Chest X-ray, PA view. Patient: 61 years old, sex F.
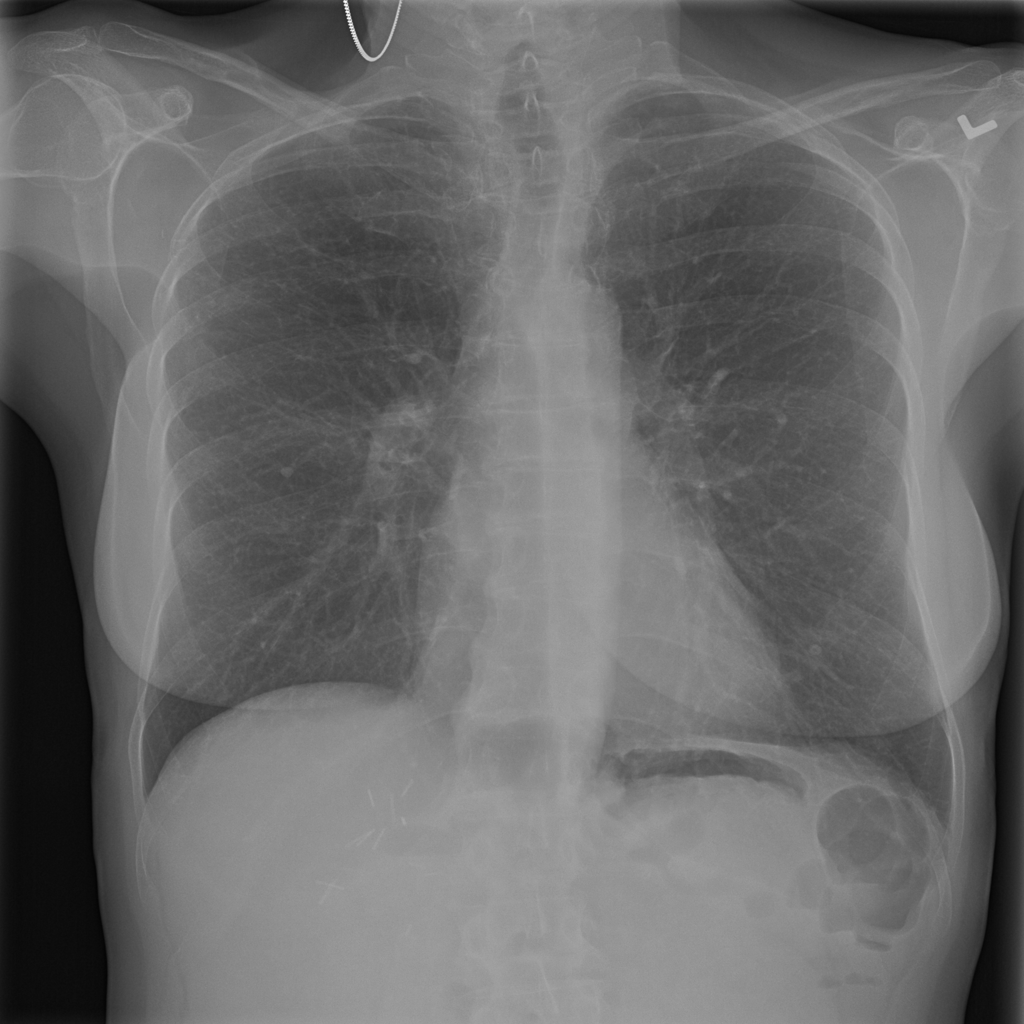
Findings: No Finding